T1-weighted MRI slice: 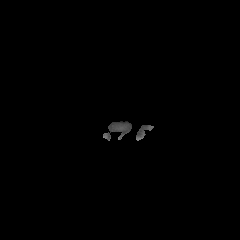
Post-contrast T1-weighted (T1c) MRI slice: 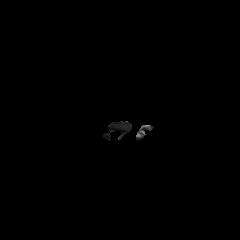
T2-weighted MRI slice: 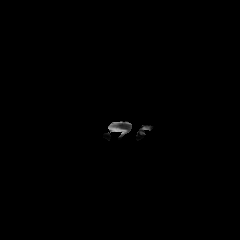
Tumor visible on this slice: no